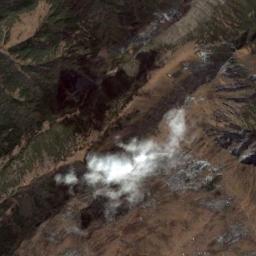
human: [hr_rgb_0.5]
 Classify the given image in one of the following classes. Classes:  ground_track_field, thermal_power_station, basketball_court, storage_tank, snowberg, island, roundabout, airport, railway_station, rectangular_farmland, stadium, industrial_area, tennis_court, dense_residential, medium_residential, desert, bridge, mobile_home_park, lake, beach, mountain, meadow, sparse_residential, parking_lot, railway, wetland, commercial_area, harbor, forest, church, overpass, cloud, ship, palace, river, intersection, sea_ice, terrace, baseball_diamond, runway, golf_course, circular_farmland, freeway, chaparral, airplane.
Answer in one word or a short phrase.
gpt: cloud